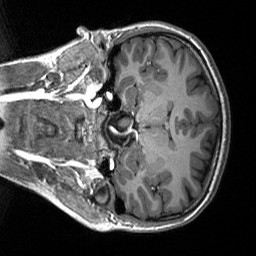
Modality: T1w
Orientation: coronal
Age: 27
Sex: male
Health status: healthy
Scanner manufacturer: siemens
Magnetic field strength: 3 T
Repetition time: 2.53 s
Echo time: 0.00219 s